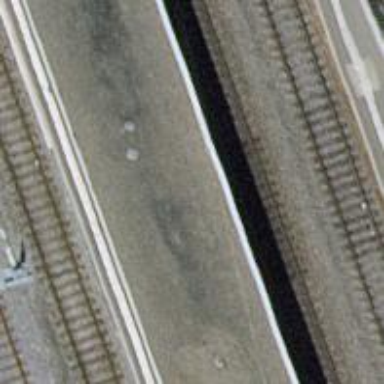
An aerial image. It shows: Footway made of paving stones passing through tunnel.